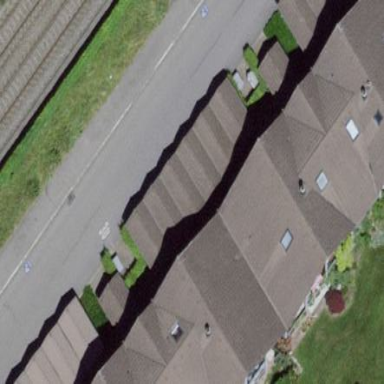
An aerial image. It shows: Group of garages.